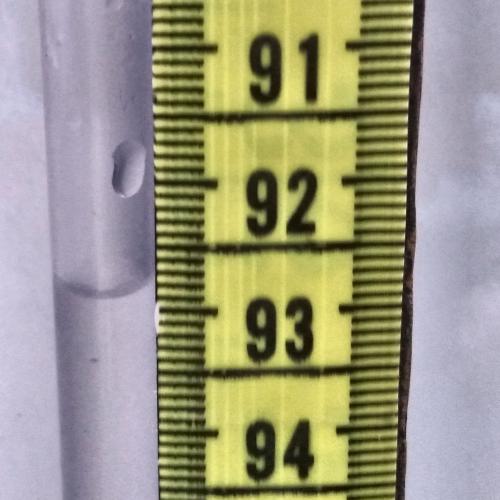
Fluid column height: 92.9 cm